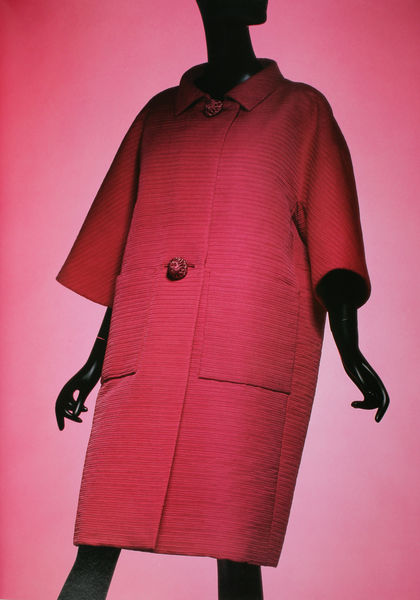
Titel: Mantel aus hellrotem Seiden-Ottoman
Künstler: Cristobal Balenciaga
Standort: Kyoto (Japan)
Institution: Kyoto Costume Institute
Schlagwörter: hand, körper, elegant, frau, kleid, schaufenster, schwarz, dame, rot, mode, jacke, kleidung, kragen, ärmel, hände, baumstamm, figur, mantel, stoff, knopf, rosa, modell, linien, foto, pink, tasche, puppe, taschen, textil, oma, kopflos, purpur, grazil, strickzeug, schaufensterpuppe, pop, kleiderpuppe, chanel, coco, altmodisch, beat, rtot, sixties, strickmantel, web, webmantel